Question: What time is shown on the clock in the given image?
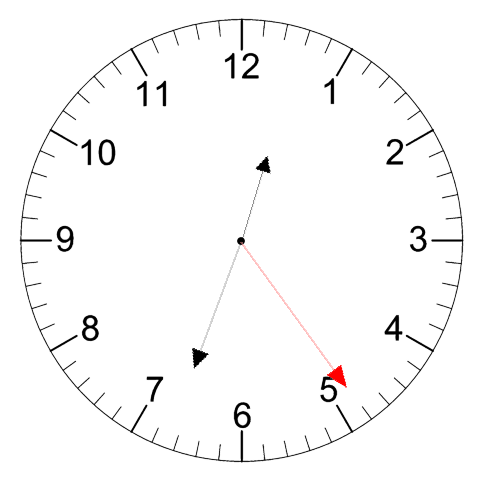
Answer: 12:33:24